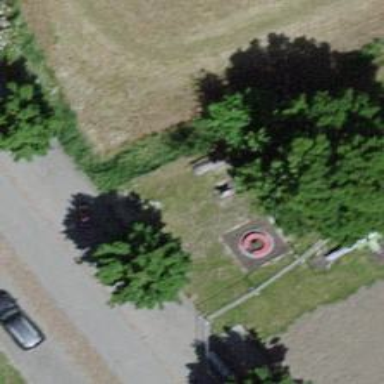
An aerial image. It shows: Playground with roundabout.